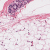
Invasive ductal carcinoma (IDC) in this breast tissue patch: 0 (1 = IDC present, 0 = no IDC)